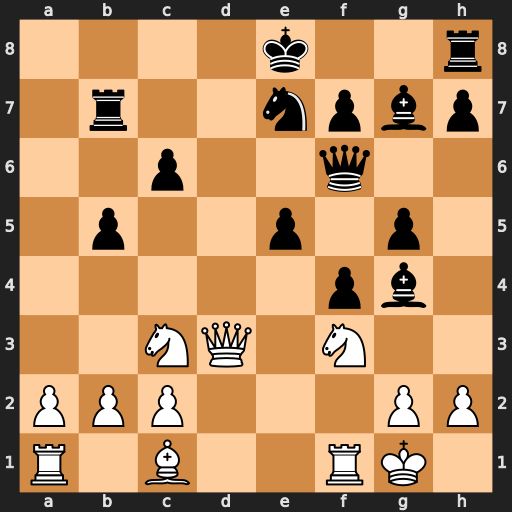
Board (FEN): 4k2r/1r2npbp/2p2q2/1p2p1p1/5pb1/2NQ1N2/PPP3PP/R1B2RK1
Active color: w
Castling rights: k
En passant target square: -
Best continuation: Ne4 Qg6 Nd6+